Interaction volume radius: 5 \u00c5
Interaction volume height: 10 \u00c5
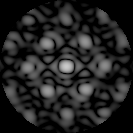
Disorder parameter: 0.3069